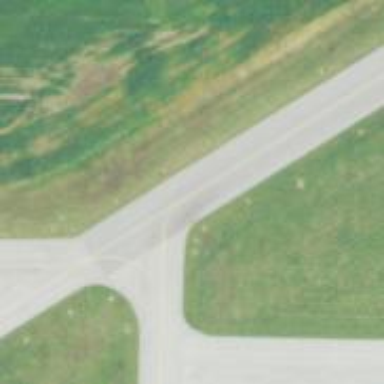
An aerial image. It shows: Asphalt taxiway in the airport.